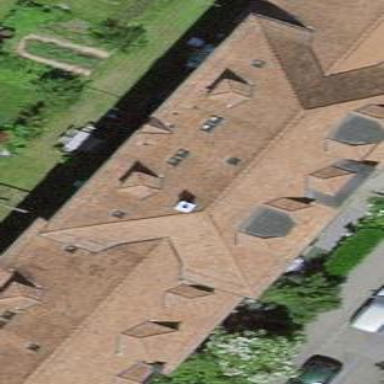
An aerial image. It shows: Residential building with roof made of maroon roof tiles.